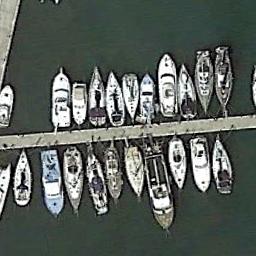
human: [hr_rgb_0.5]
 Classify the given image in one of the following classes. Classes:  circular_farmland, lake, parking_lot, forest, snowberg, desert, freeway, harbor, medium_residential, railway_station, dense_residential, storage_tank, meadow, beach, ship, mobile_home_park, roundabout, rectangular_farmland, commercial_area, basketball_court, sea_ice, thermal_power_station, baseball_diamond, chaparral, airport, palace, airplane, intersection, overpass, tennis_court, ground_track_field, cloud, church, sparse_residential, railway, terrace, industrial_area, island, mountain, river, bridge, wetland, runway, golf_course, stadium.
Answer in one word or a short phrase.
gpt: harbor